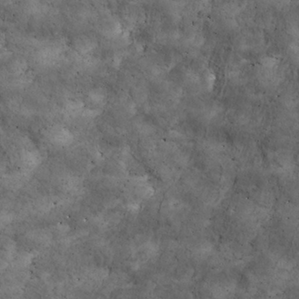
Label: non_frost